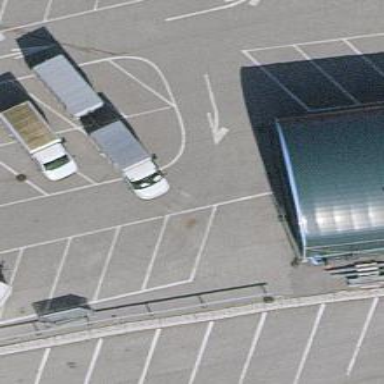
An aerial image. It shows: Road serving as parking aisle.